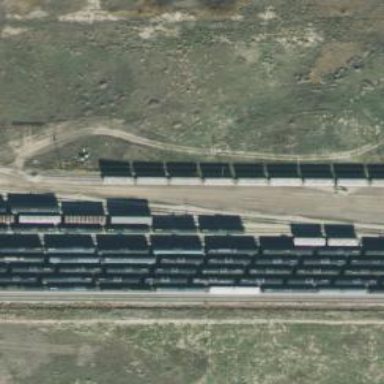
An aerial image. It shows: Railway yard used for servicing trains.